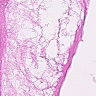
Metastatic tissue present: no